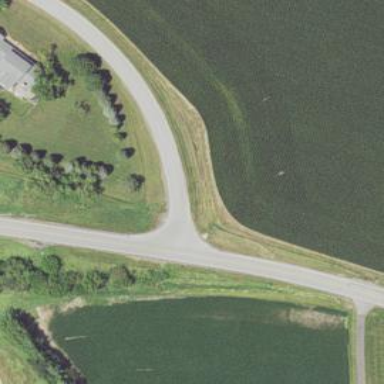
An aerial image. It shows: Tertiary road.